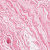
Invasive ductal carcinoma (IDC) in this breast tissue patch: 0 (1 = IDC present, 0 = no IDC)